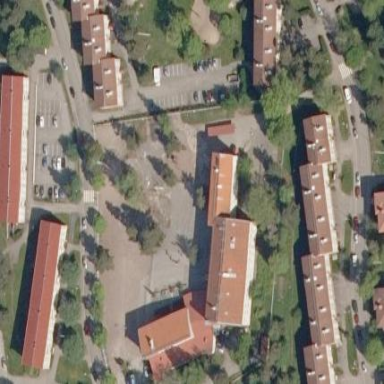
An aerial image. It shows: Block building.